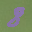
Label: 8